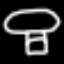
Label: mushroom